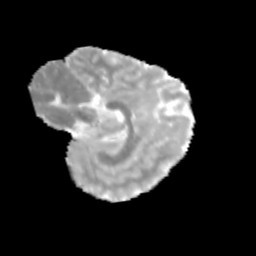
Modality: MD
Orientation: sagittal
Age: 10
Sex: female
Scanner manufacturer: siemens
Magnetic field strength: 3 T
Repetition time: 3.8 s
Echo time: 0.07 s